Field crop: maize
Growth stage: 2
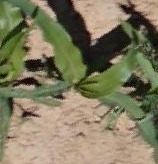
Species: maize